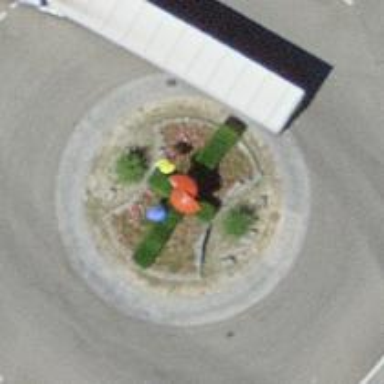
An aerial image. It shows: Roundabout on residential road.